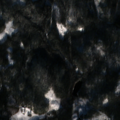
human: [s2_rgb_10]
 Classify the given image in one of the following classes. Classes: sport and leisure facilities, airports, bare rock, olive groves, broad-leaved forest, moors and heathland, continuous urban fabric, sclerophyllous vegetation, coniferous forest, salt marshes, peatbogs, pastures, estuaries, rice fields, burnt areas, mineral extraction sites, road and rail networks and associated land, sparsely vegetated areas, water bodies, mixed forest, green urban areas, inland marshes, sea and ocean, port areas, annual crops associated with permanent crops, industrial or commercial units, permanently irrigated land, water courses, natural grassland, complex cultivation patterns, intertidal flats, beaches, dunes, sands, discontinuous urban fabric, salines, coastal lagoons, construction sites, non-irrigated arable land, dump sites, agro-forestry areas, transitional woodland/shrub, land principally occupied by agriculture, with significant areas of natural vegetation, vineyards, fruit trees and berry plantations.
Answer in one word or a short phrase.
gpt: coniferous forest, mixed forest